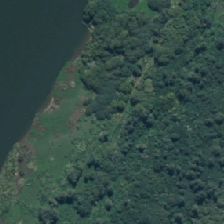
Land cover: deciduous_hardwood